Interaction volume radius: 5 \u00c5
Interaction volume height: 25 \u00c5
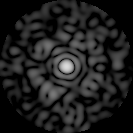
Disorder parameter: 0.8556